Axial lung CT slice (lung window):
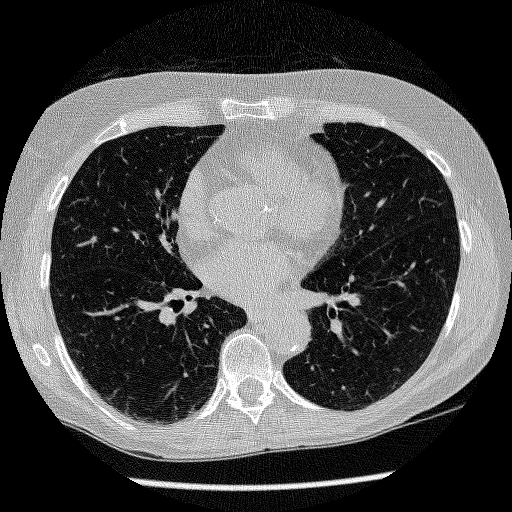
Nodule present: no